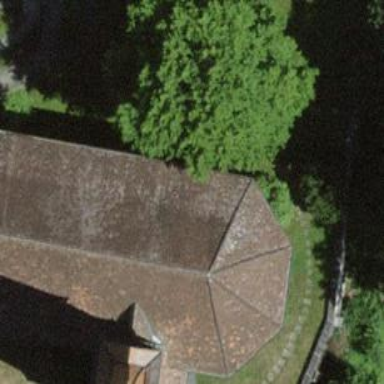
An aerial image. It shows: Church which is place of worship.